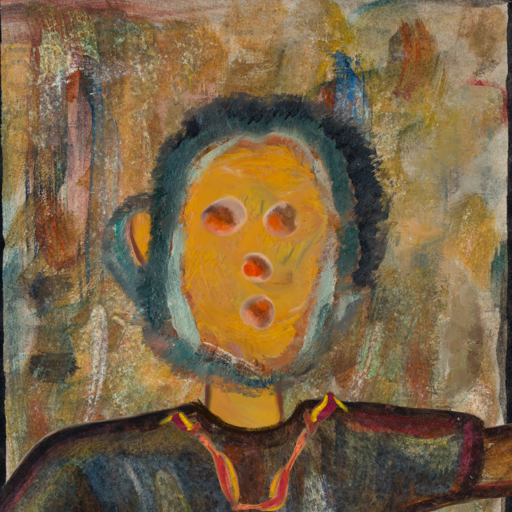
Background: Pipe, Head And Neck Front: After_Raid, Face Front: Rupkatha, Bust: Mosgoul, Hair Front: Boggyland, Head Accessory: Blank, Second Necklace: Gypsy_Mother_1, Necklace: Blank, Baby: Blank